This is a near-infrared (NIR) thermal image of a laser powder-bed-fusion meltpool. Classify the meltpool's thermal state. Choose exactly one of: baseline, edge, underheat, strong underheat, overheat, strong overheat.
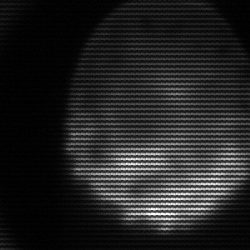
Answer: edge